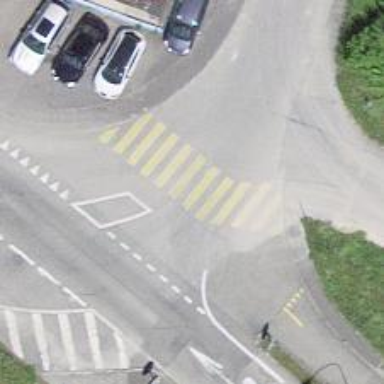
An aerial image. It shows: Zebra crossing on the road.